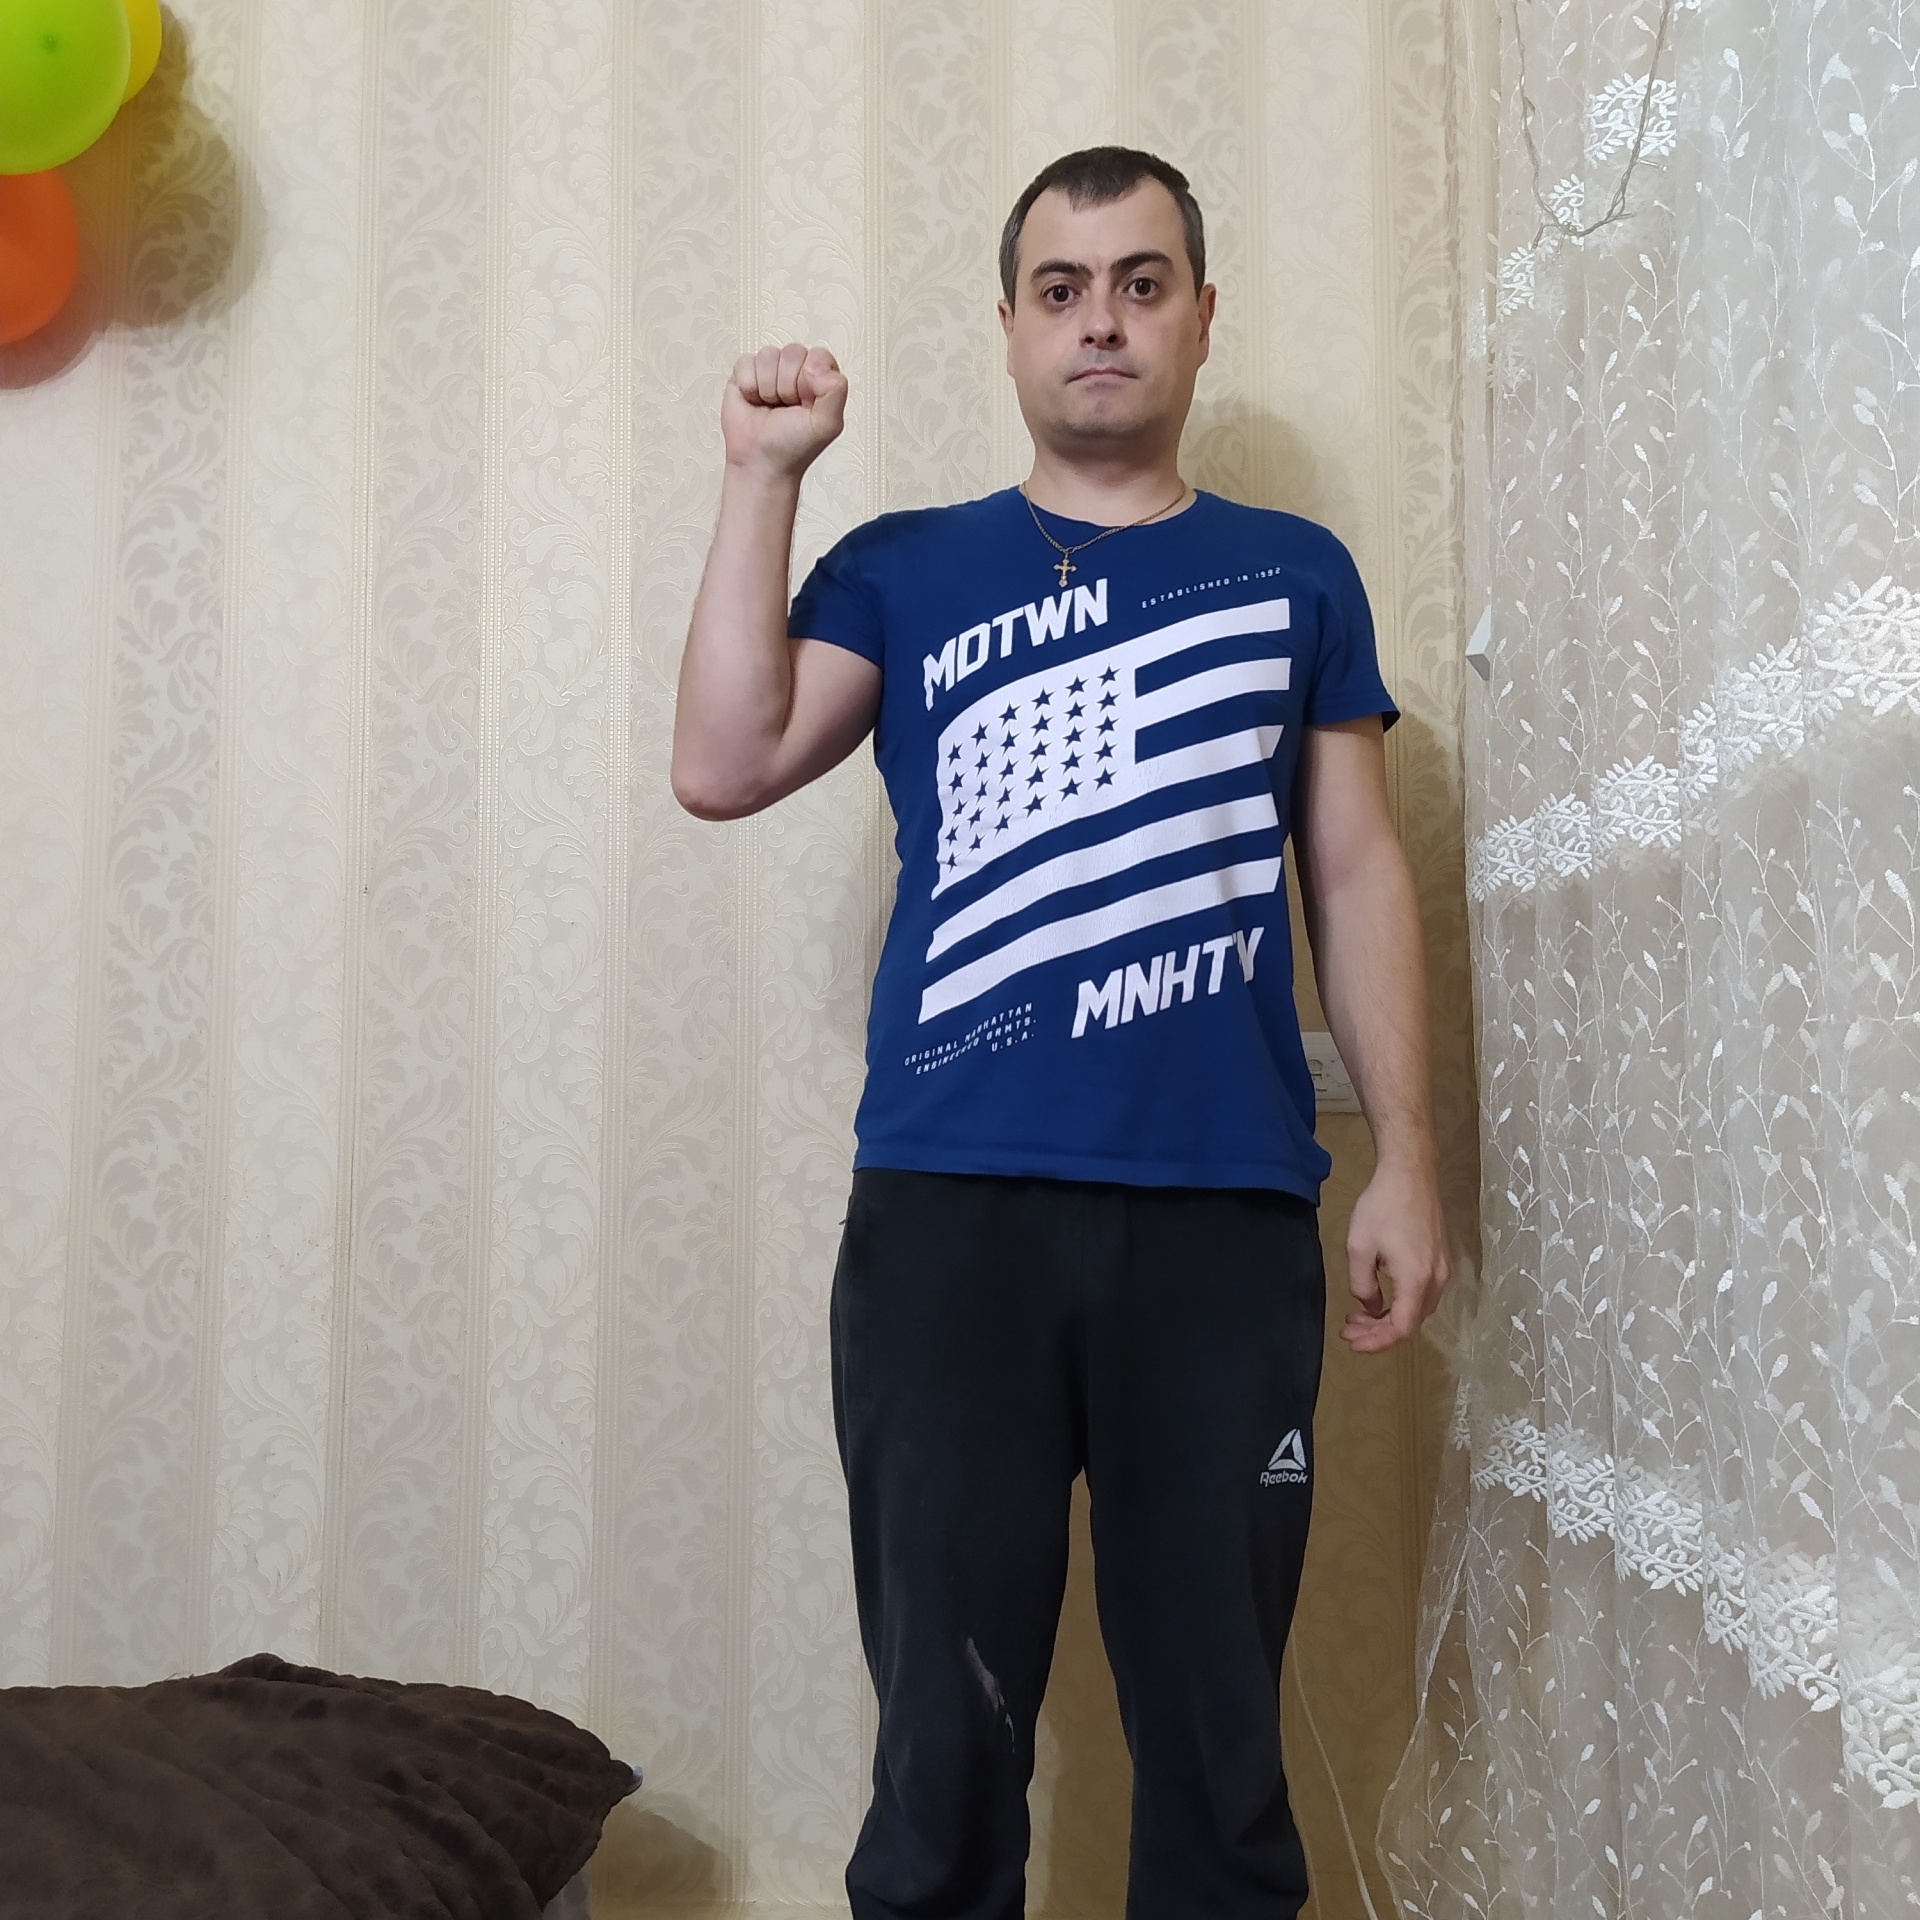
Label: clear